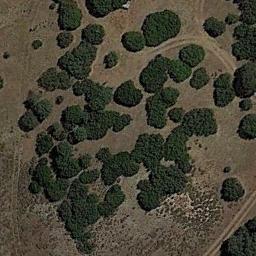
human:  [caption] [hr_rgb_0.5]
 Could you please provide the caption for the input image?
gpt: Chaparral is densely distributed in the sand .

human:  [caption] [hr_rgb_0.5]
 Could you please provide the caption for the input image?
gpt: There are clusters of lush trees in the desert .

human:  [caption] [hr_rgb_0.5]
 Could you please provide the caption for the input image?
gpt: The chaparral is on the desert with a road pass by .

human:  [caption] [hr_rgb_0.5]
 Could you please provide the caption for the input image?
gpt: Some green chaparrals grow on the wasteland .

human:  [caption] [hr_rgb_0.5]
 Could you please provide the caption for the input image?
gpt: The plants in the chaparral are not evenly distributed .